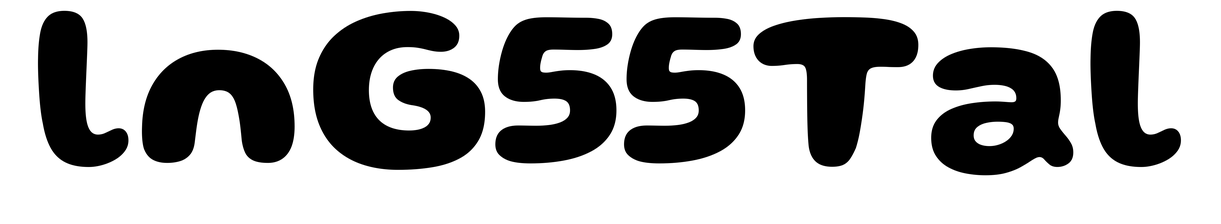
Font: Gluten_Bold